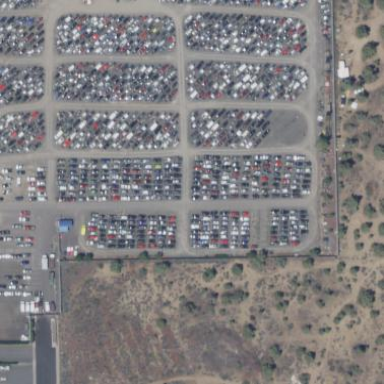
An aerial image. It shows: Scrap yard located in industrial area.